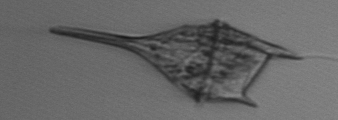
Label: Tripos_lineatus